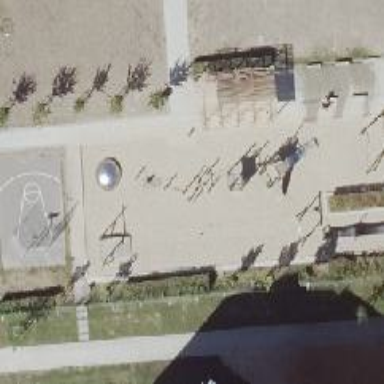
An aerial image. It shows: Playground featuring climbing wall.